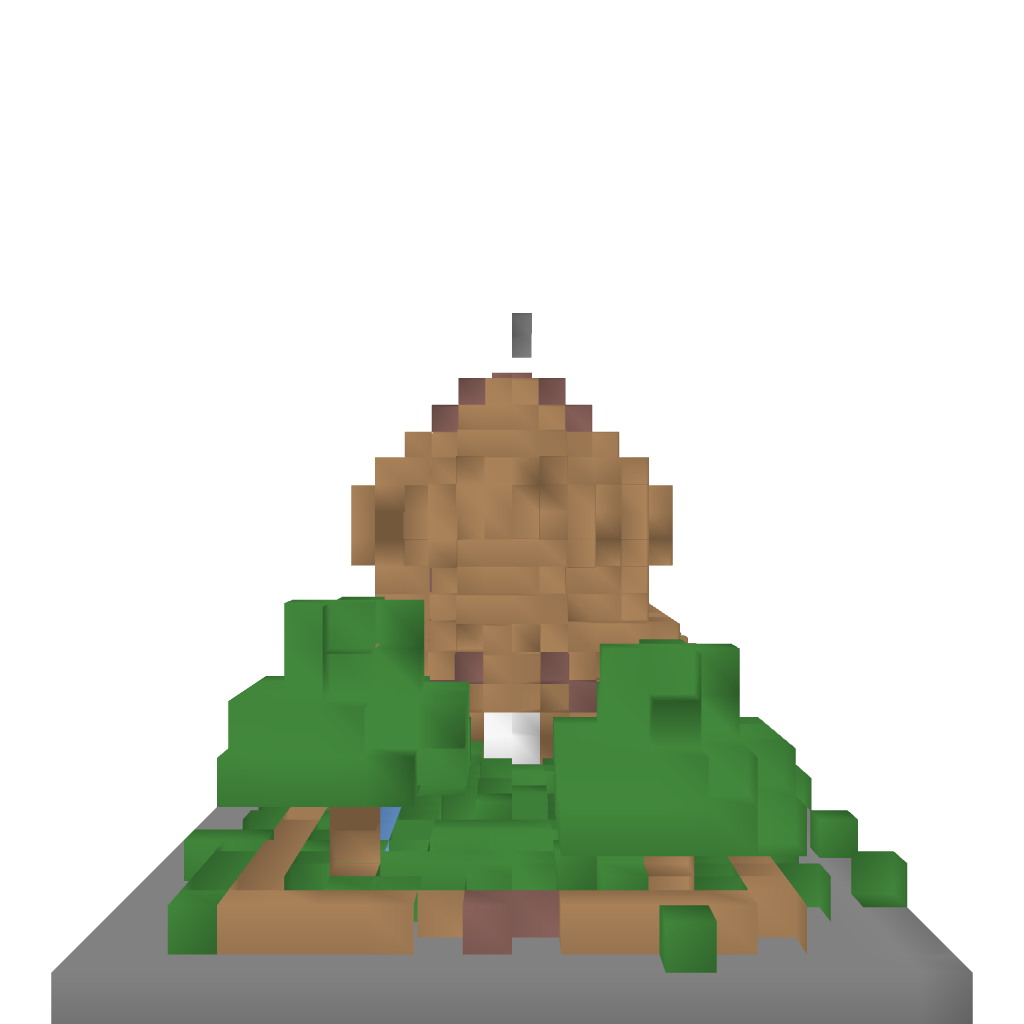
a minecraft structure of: Old Fashioned Log Cabin bad low quality